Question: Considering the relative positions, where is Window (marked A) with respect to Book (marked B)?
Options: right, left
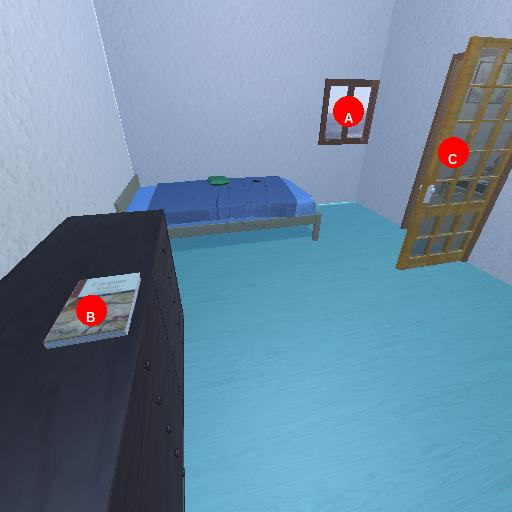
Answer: right